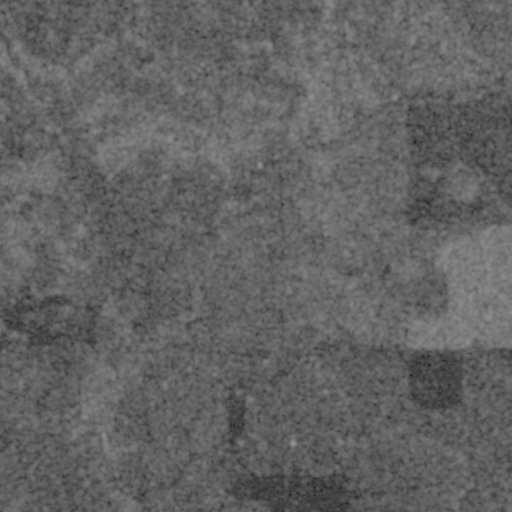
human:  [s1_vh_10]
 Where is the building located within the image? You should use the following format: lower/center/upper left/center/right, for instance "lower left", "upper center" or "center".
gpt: The building is located in the lower left of the image.
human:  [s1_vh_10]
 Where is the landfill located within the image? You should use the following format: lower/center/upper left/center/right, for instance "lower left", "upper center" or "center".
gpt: There is no landfill in the image.

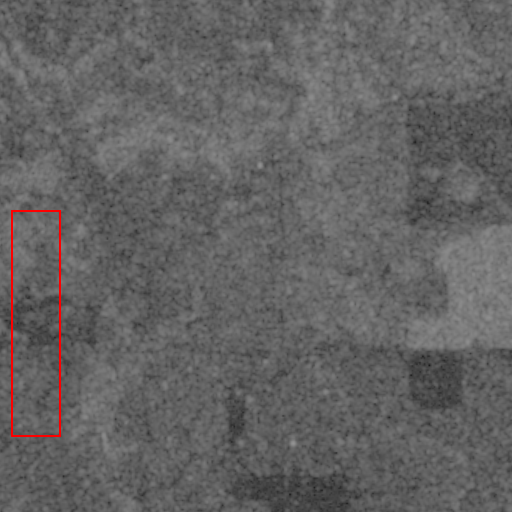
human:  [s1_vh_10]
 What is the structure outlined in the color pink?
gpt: There is no pink outline.
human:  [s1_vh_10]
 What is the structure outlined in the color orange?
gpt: There is no structure outlined in orange.